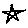
Label: star